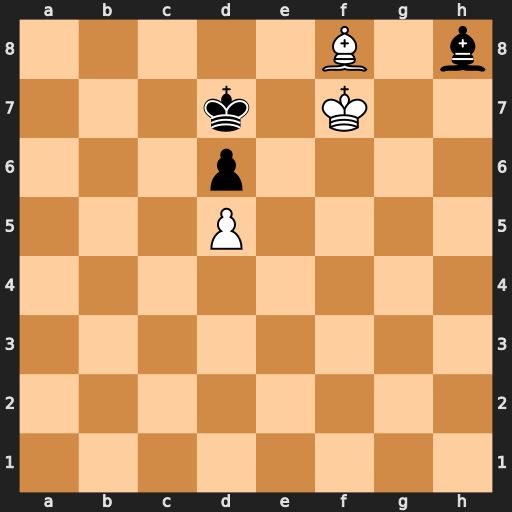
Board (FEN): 5B1b/3k1K2/3p4/3P4/8/8/8/8
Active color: w
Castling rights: -
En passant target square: -
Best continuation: Bg7 Bxg7 Kxg7 Ke7 Kg6